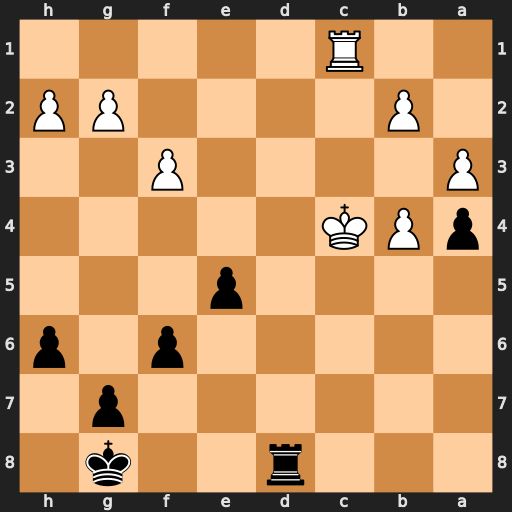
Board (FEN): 3r2k1/6p1/5p1p/4p3/pPK5/P4P2/1P4PP/2R5
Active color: b
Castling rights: -
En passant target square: -
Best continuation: Rc8+ Kb5 Rxc1